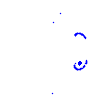
Particle: kaon